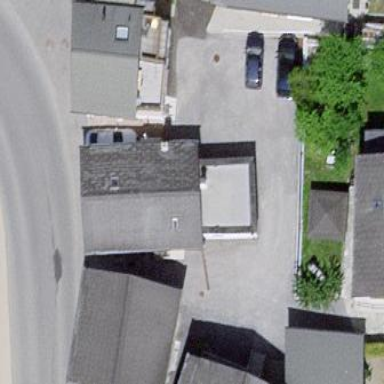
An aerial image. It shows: Simple house.